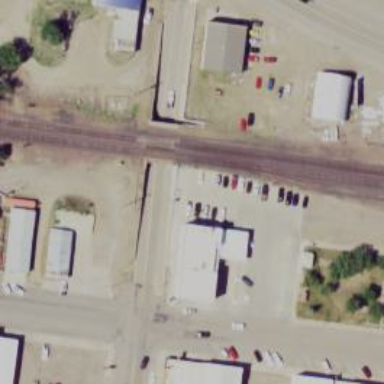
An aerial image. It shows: Railway bridge over siding rail service.